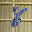
Label: 8